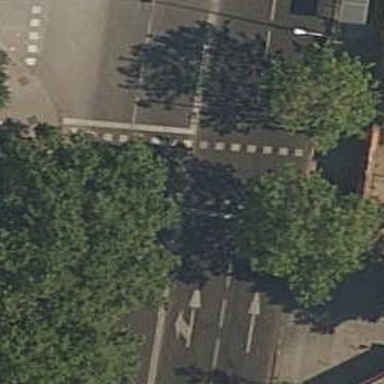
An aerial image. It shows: Road crossing with traffic signals.